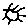
Label: sun